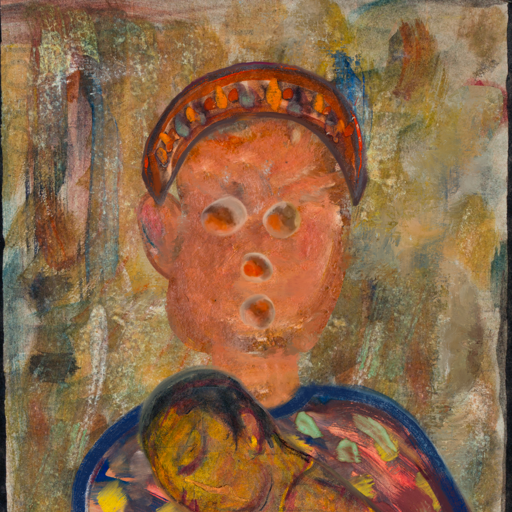
Background: Pipe, Head And Neck Front: Boggyland, Face Front: Rupkatha, Bust: Mother_And_Son_Mother, Hair Front: Blank, Head Accessory: Hypocrite, Second Necklace: Blank, Necklace: Blank, Baby: GypsyMother_Baby